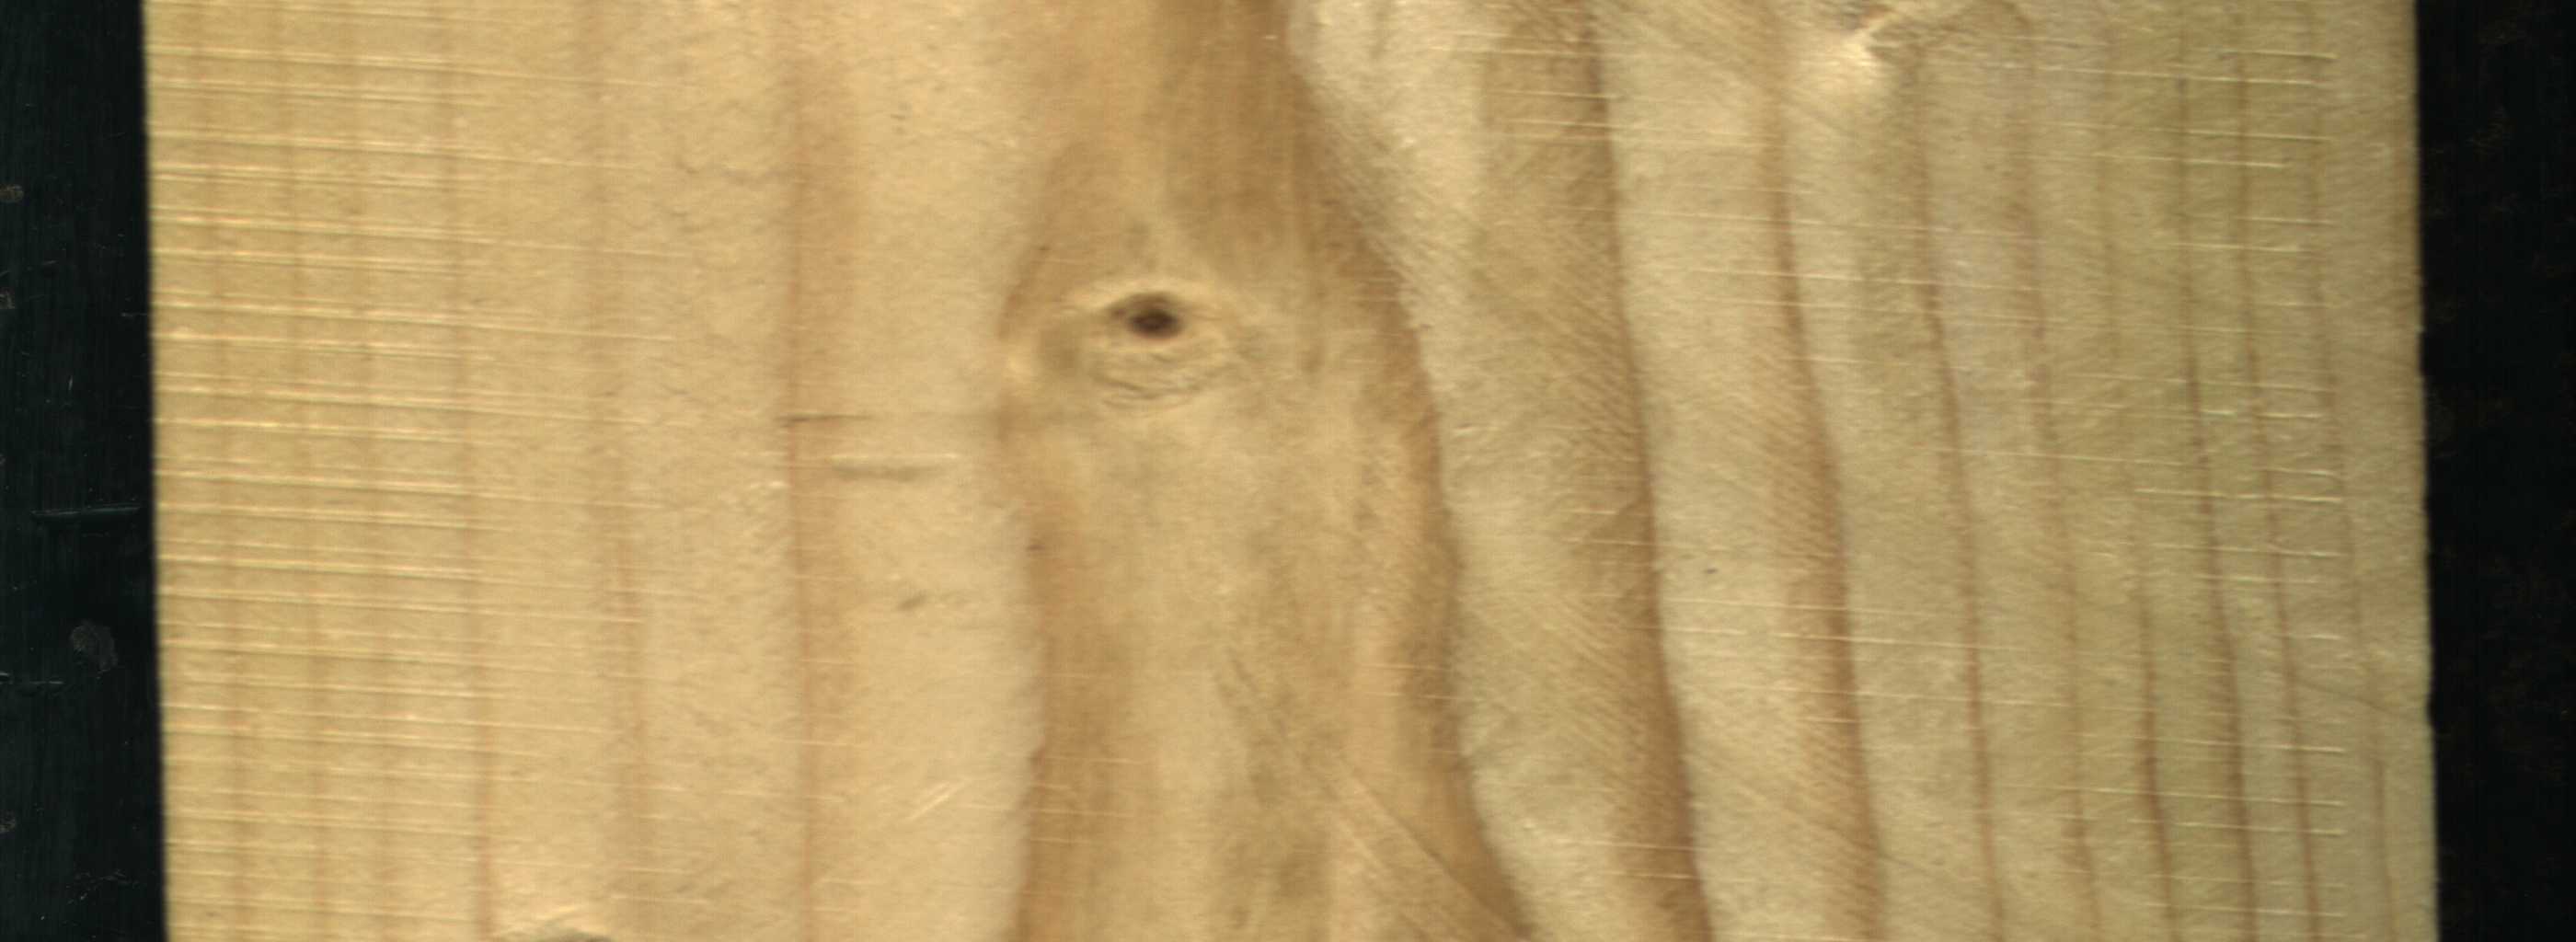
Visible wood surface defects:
Live_Knot